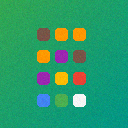
Screen state: on